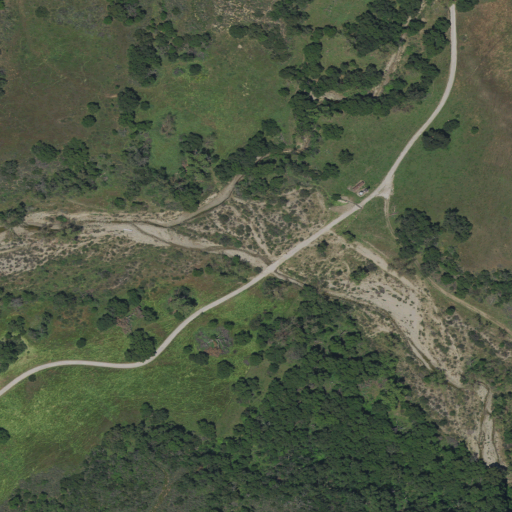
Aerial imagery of valley in California named La Paz Canyon containing shrub, evergreen forest, grassland, herbaceous wetlands, woody wetlands, open development, and mixed forest